Question: Im am trying to scrape developer jobs from indeed.nl to Excel using Python and bs4. Everything works fine but when I open it in Excel, there are extra lines cells between the jobs

Can anyone see what I did wrong?
'''
from urllib.request import urlopen as uReq
from bs4 import BeautifulSoup as soup
my_url = 'https://www.indeed.nl/jobs?q=developer&l='
# opening up connection, grabbing the page
uClient = uReq(my_url)
page_html = uClient.read()
uClient.close()
page_soup = soup(page_html, "html.parser")
#grabs each job
containers = page_soup.findAll("div",{"class":"row"})
filename = "indeedjobs.csv"
f = open(filename, "w")
headers = "Company; Job; City
"
f.write(headers)
for container in containers:
jobtitle = container.a["title"]
city_container = container.findAll("span",{"class":"location"})
City_name = city_container[0].text
company_container = container.findAll("span",{"class":"company"})
company_name = company_container[0].text
print("Company: " + company_name)
print("Job: " + jobtitle)
print("City: " + City_name)
f.write(company_name + ";" + jobtitle + ";" + City_name + "
")
f.close()
'''
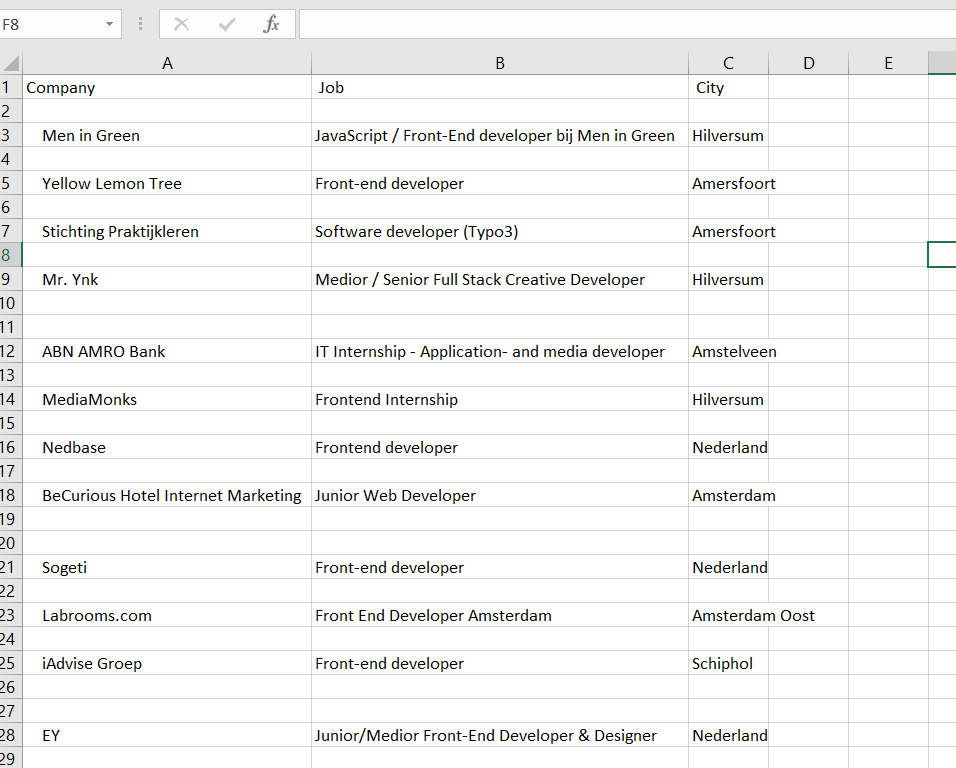
Answer: The '<span class="company">' element starts with a newline and some spaces. Remove those with <URL>.
You can also consider the <URL> to write well-formatted CSV files. The module will help you with correct escaping of special characters.